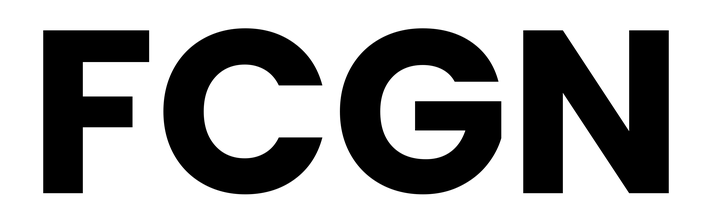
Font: Poppins-Bold